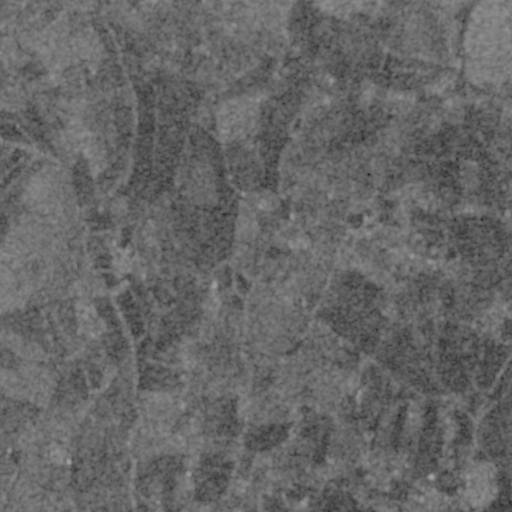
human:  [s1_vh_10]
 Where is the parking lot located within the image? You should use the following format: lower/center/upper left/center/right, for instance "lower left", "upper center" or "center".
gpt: The parking lot is located in the lower left of the image.
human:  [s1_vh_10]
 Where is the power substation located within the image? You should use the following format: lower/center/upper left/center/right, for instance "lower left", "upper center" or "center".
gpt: The power substation is located in the upper center of the image.
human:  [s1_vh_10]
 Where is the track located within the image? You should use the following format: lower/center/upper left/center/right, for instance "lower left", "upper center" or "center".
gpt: There is no track in the image.

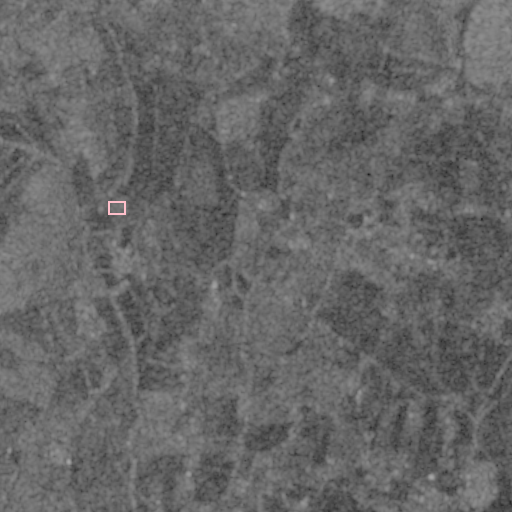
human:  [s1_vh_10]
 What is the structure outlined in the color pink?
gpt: The structure outlined in pink is a park.
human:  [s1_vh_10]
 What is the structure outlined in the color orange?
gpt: There is no orange outline.